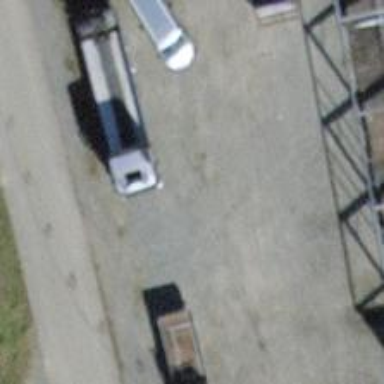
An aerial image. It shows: Sanitary dump station.